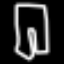
Label: pants